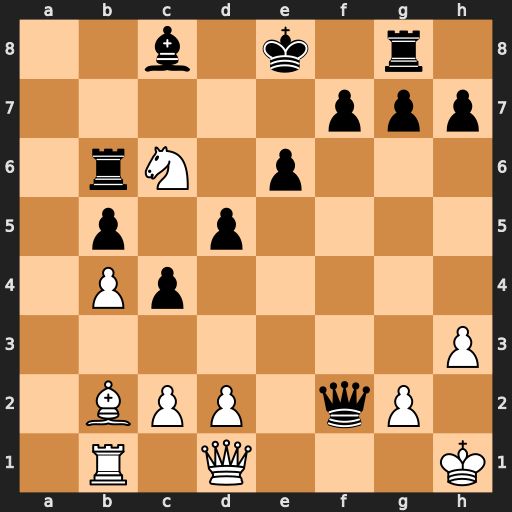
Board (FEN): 2b1k1r1/5ppp/1rN1p3/1p1p4/1Pp5/7P/1BPP1qP1/1R1Q3K
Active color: w
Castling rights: -
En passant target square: -
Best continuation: Bd4 Qf4 Bxb6